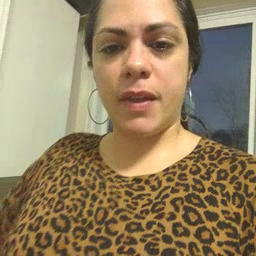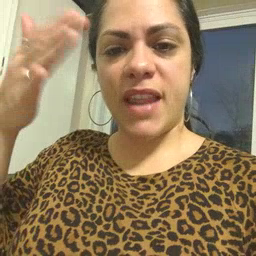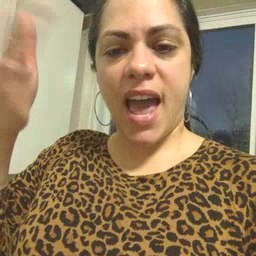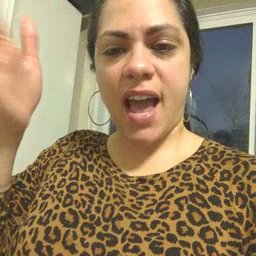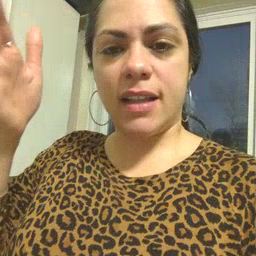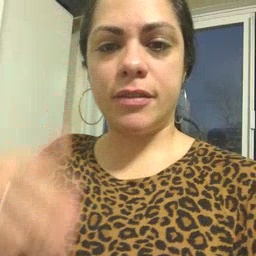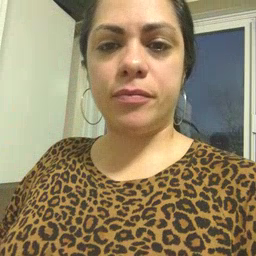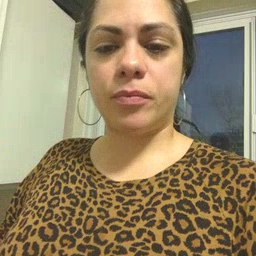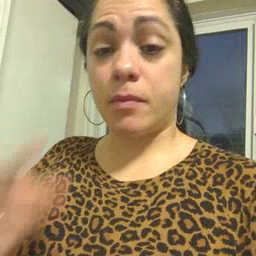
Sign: flag